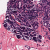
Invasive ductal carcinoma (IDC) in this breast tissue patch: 0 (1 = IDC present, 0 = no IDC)